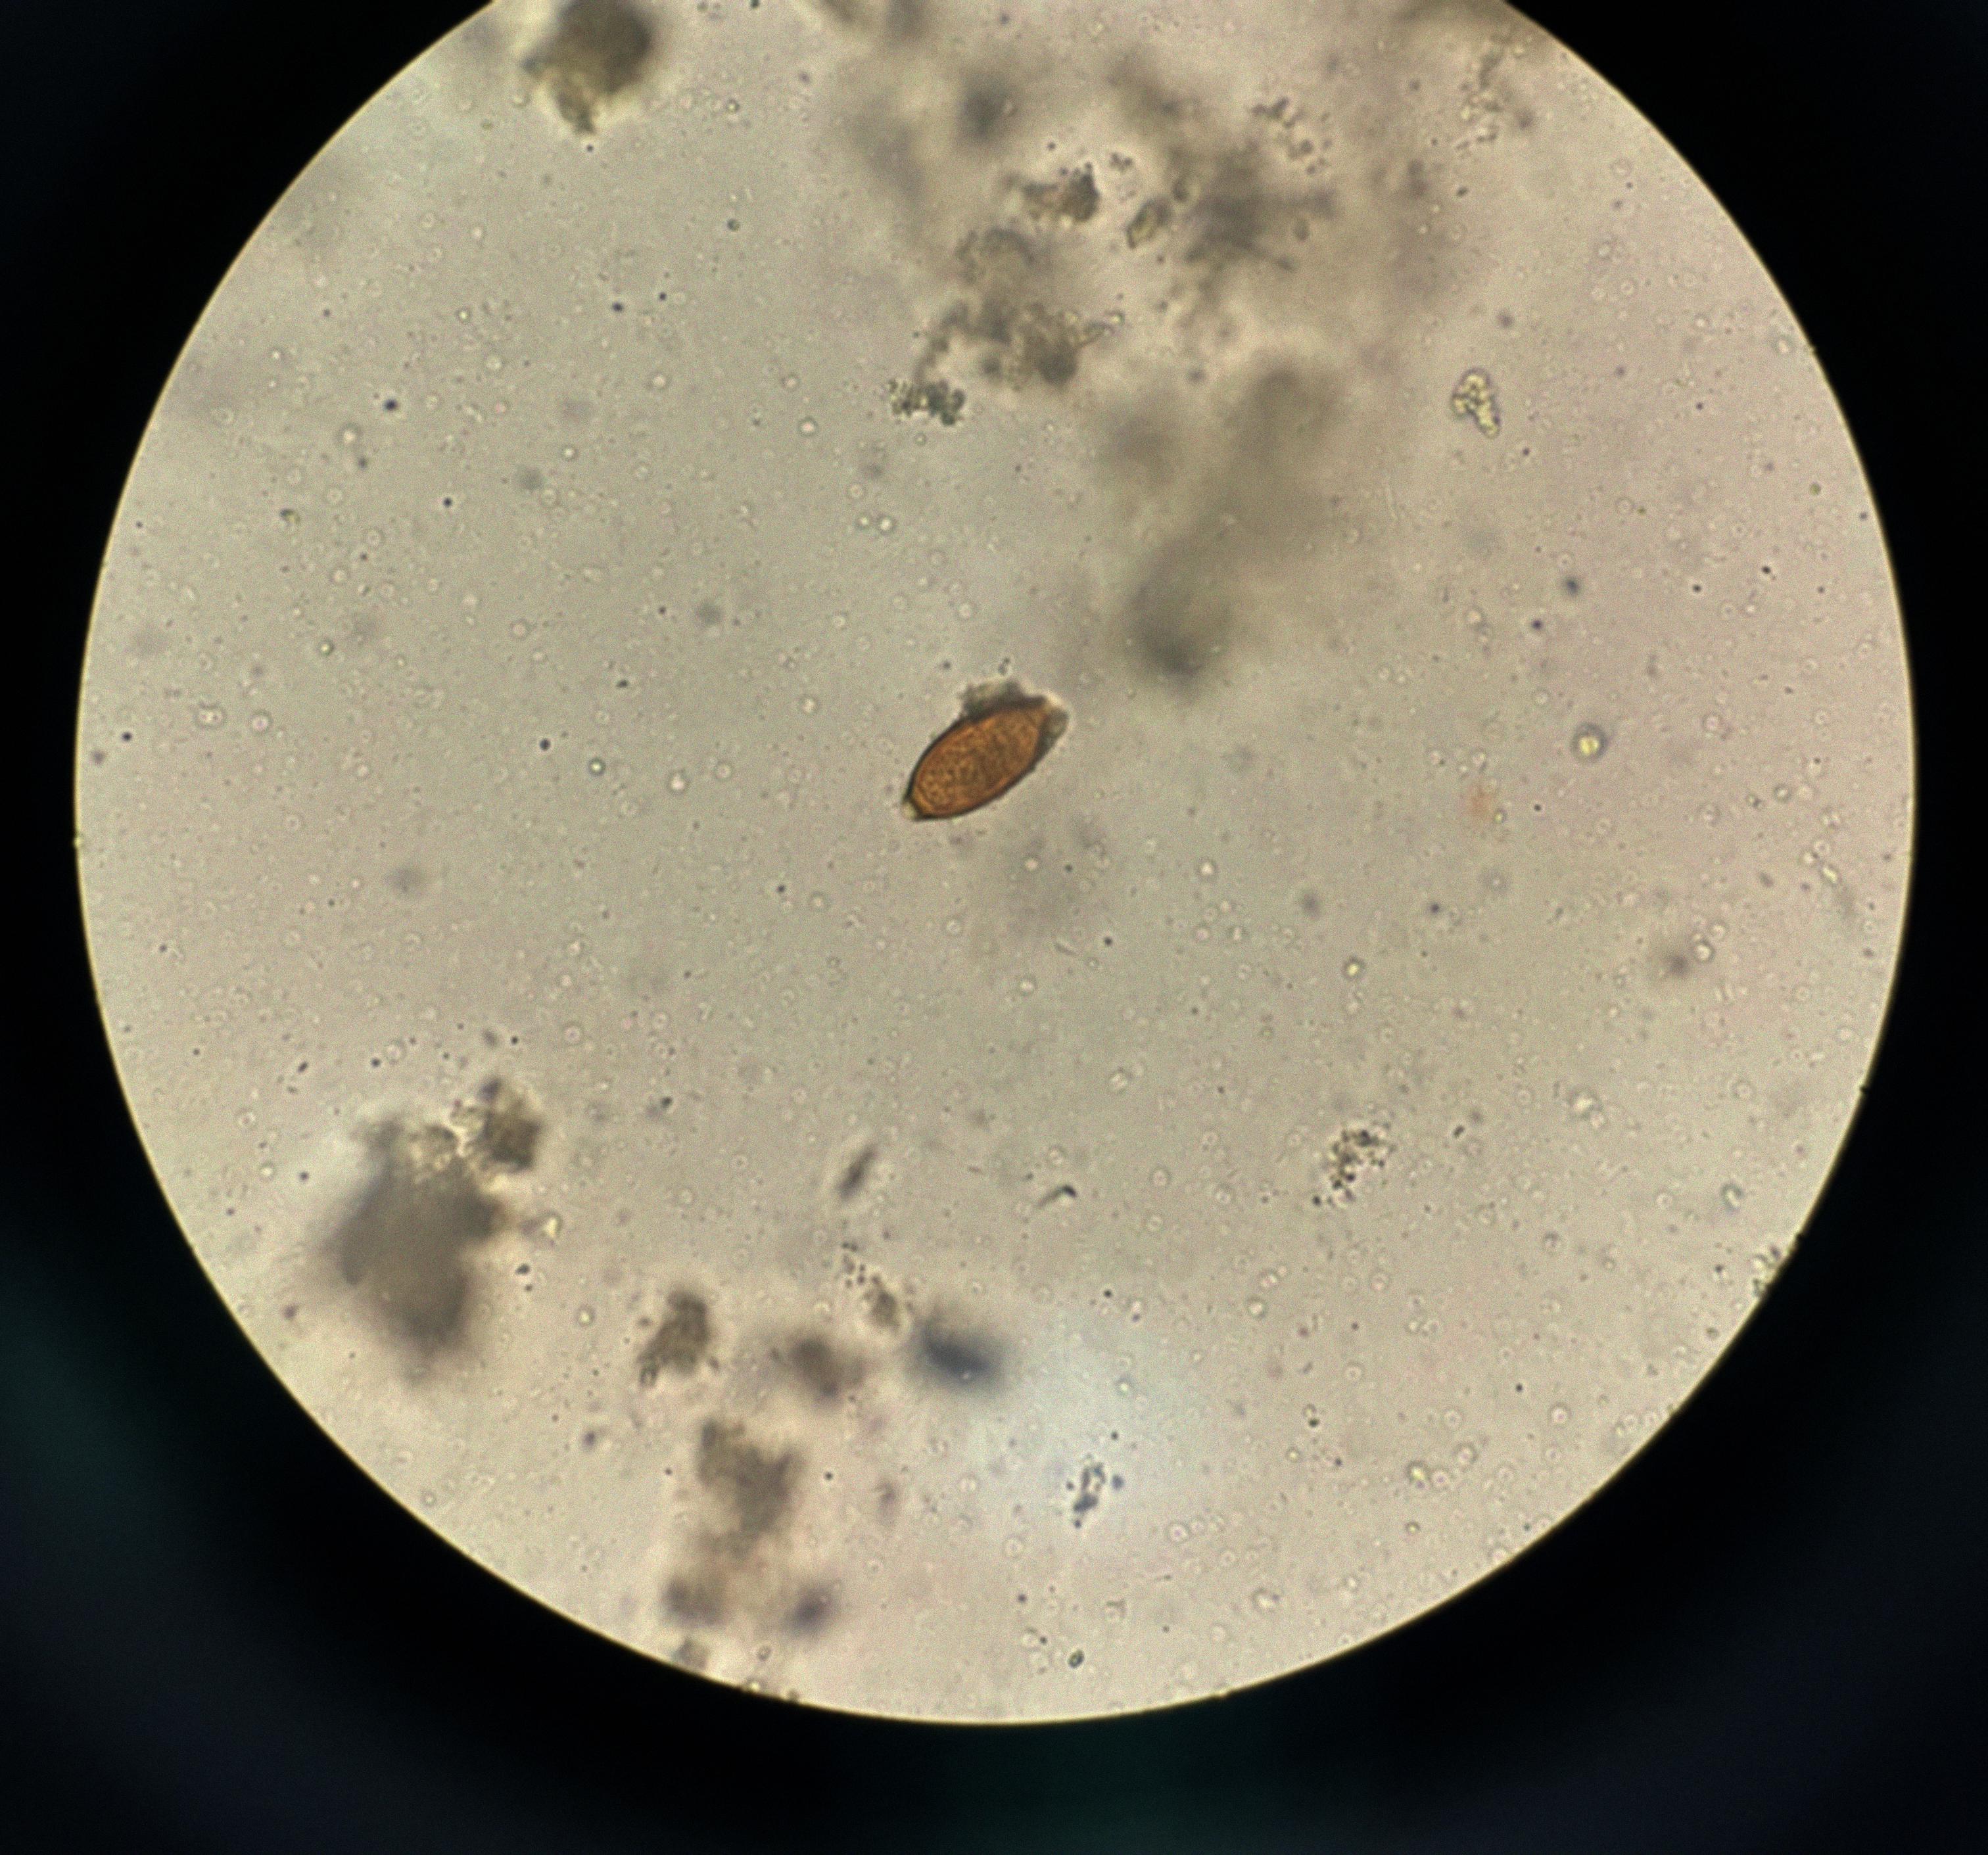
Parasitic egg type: Trichuris trichiura